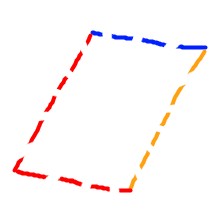
Shape: parallelogram